Aerial crown-view tile of a tropical tree (Barro Colorado Island, Panama), acquired 20240813:
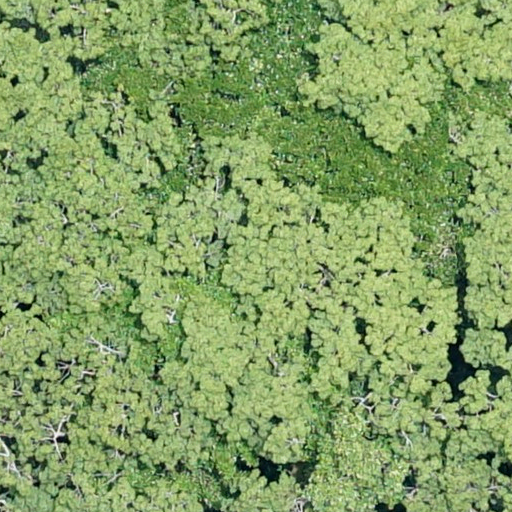
Species: Ceiba pentandra
GBIF accepted scientific name: Ceiba pentandra
Crown area: 1192.114 m²